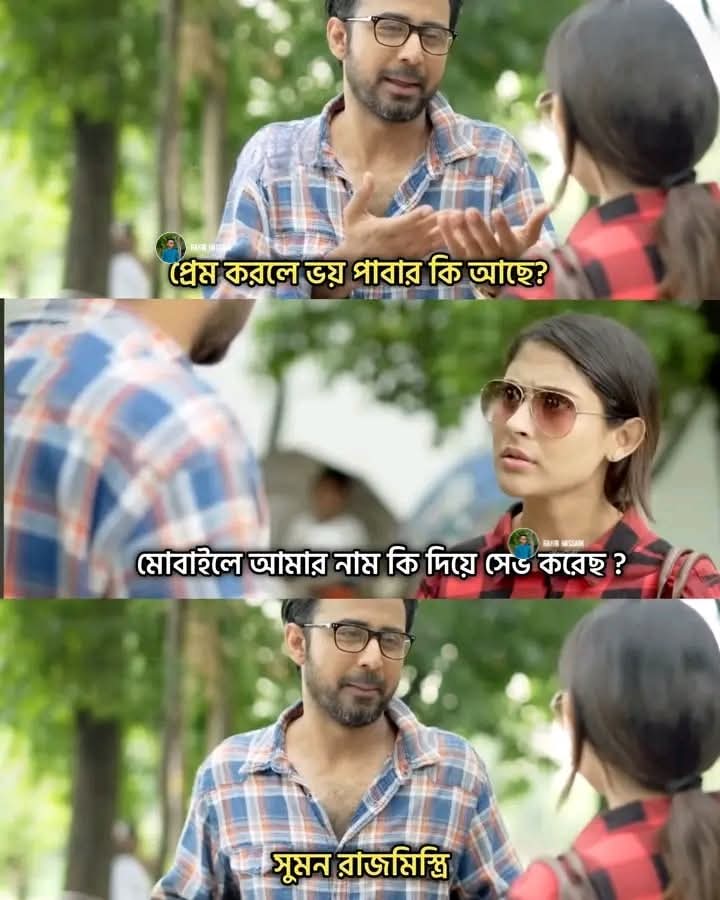
Text: প্রেম করলে ভয় পাবার কি আছে?
মোবাইলে আমার নাম কি দিয়ে সেভ করেছ?
সুমন রাজমিস্ত্রি
Label: Non Hate